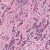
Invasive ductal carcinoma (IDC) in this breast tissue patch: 1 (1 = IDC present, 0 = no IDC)